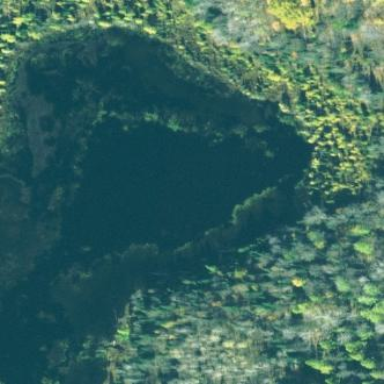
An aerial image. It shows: Serene lake.